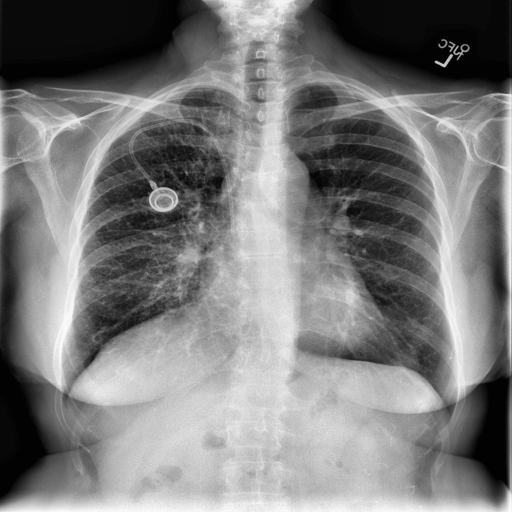
Finding: NORMAL